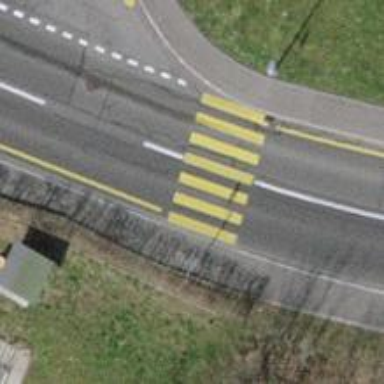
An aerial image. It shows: Zebra crossing on the road.